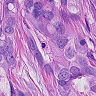
Metastatic tissue present: yes